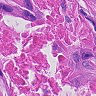
Metastatic tissue present: yes